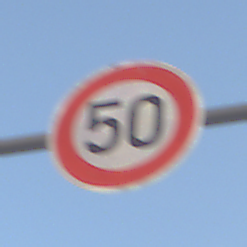
Verkehrszeichen: Geschwindigkeit50
Umgebung: Outdoor, Nature
Tageszeit: SunriseSunset
Wetter: Clear
Licht: Natural
Jahreszeit: NotSpecified
Kontrast: HighContrast